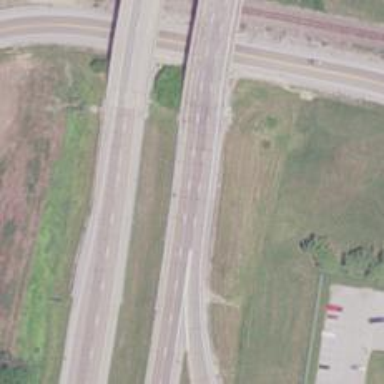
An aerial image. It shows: Asphalt road classified as primary highway with expressway characteristics.